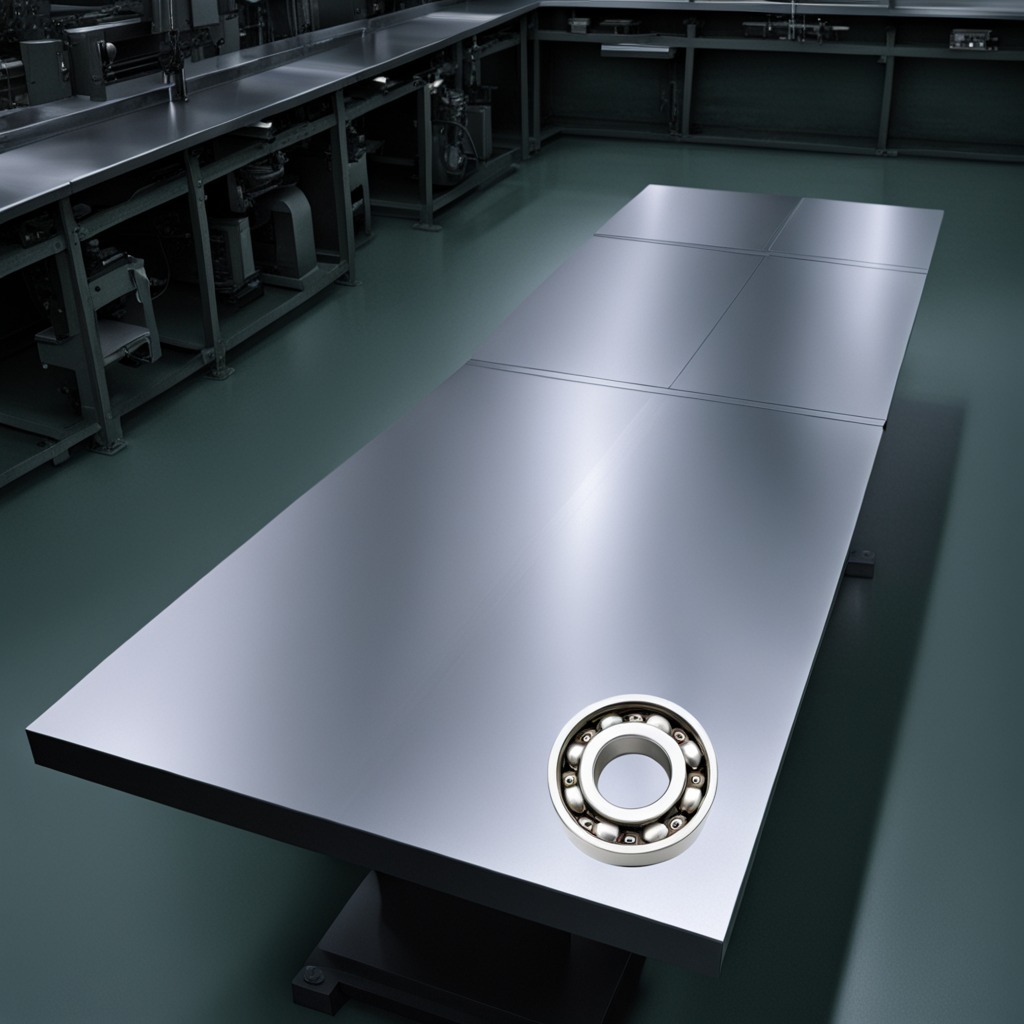
A metal ball bearing is lying on the tabletop.